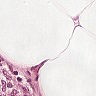
Metastatic tissue present: no